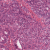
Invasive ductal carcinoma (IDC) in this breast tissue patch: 0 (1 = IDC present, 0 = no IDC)